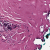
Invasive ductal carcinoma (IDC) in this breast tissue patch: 0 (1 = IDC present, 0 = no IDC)